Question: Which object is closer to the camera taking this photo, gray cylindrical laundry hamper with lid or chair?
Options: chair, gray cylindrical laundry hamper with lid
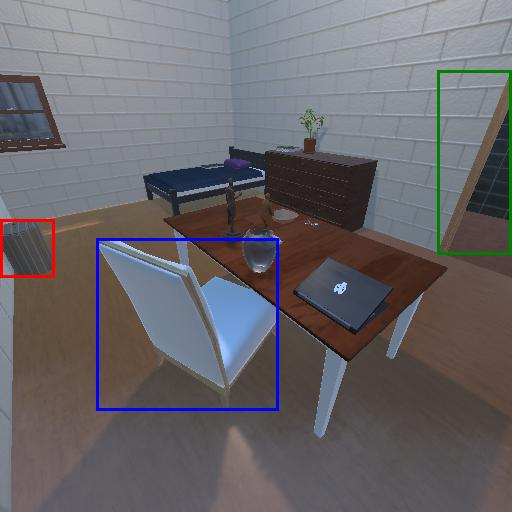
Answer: chair